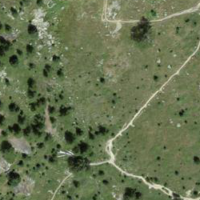
EUNIS habitat code: 26
Species observed at this site:
Aster alpinus